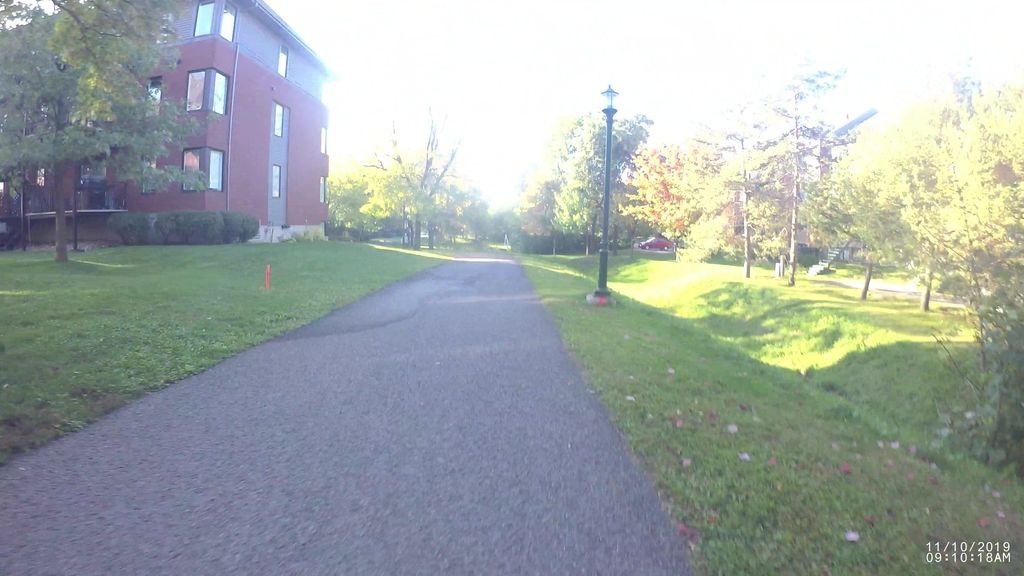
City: montreal